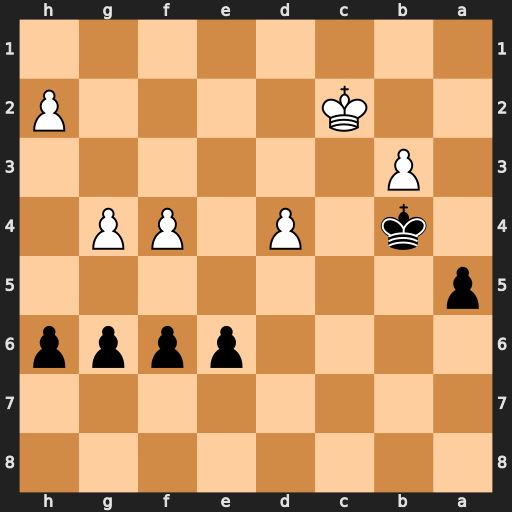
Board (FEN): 8/8/4pppp/p7/1k1P1PP1/1P6/2K4P/8
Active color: b
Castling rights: -
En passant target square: -
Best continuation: g5 fxg5 hxg5